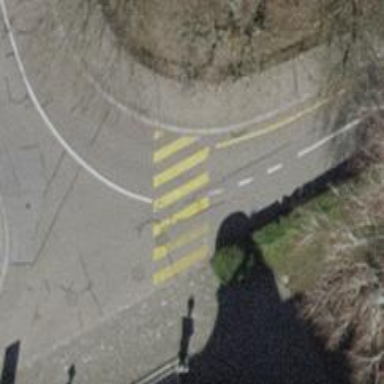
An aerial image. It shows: Zebra crossing on the road.